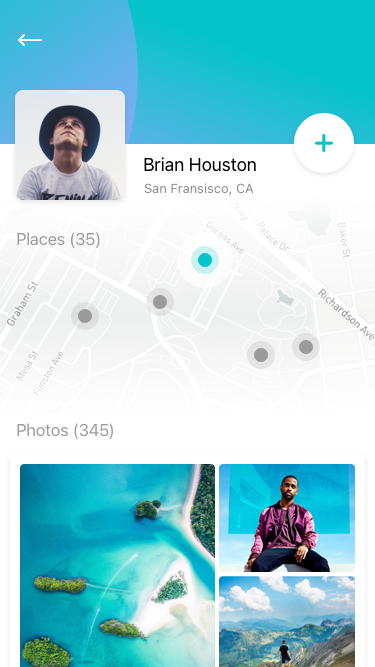
Text in this UI design:
Places (35)
Brian Houston
San Fransisco, CA
Photos (345)